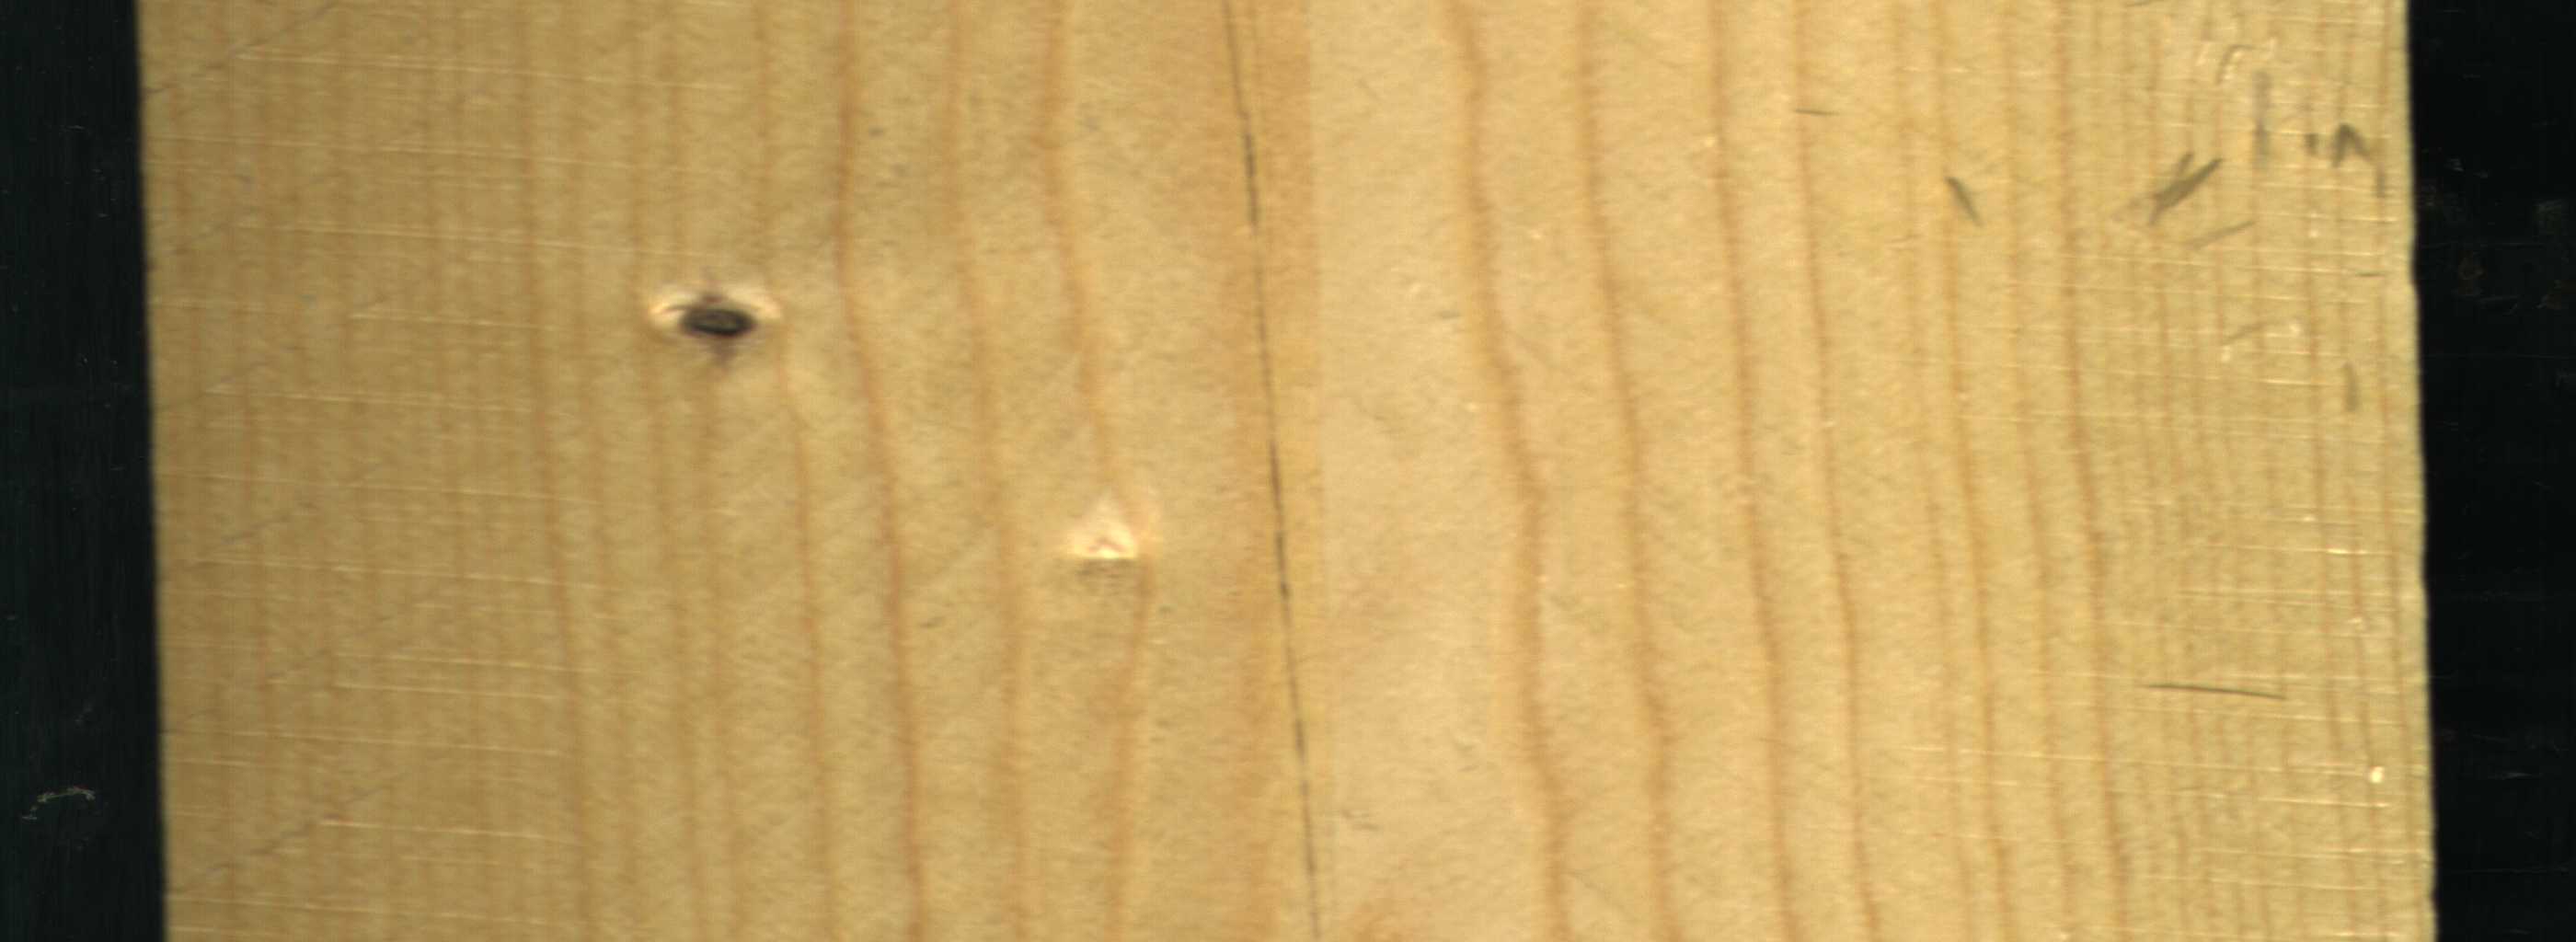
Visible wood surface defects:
Live_Knot